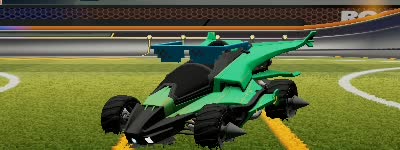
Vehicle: aftershock